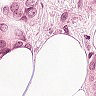
Metastatic tissue present: yes